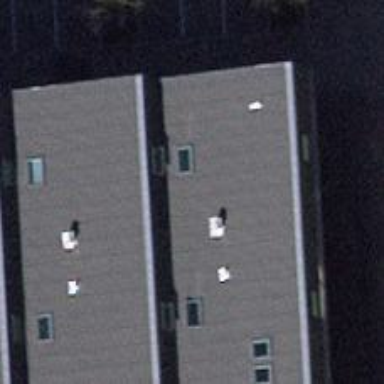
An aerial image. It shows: Furniture shop.